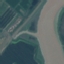
Land use / land cover class: River